Interaction volume radius: 5 \u00c5
Interaction volume height: 10 \u00c5
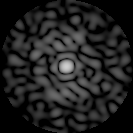
Disorder parameter: 0.8884